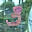
Label: 3